Question: I'm struggling to get a font-awesome icon alongside a heading and paragraph like in the picture below:

How can I achieve this?
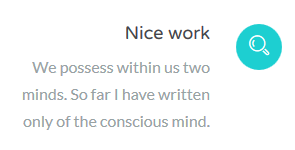
Answer: You can do something like this:
:
'''
<link rel="stylesheet" href="//maxcdn.bootstrapcdn.com/font-awesome/4.3.0/css/font-awesome.min.css">
<link href='http://fonts.googleapis.com/css?family=Roboto:400,500' rel='stylesheet' type='text/css'>
<div id="contenedor">
<div class="left">
<h2>Nice Work</h2>
<p>We possess within us two</p>
<p>winds. So far I have written</p>
<p>only of the conscious mind.</p>
</div>
<div class="right">
<i class="fa fa-search"></i>
</div>
</div>
'''
:
'''
#contenedor {
font-family: 'Roboto', sans-serif;
width: 500px;
height: 500px;
background: #FFF;
float: left;
display: block;
}
.left {
float: left;
margin-right: 20px;
text-align: right;
}
.left h2 {
font-weight: bold;
}
.left p {
line-height: 18px;
color:#BDC3C7;
}
.right {
padding-top: 20px;
}
.right i {
background: #1DCFD1;
padding: 20px;
border-radius: 30px;
color:#FFF;
}
'''
## Working Demo